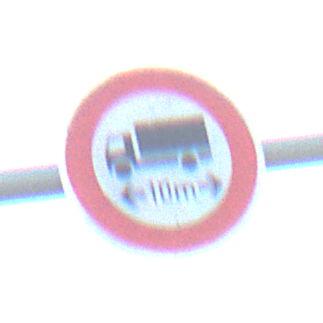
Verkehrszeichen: TatsaechlicheLaenge
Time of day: SunriseSunset
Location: Outdoor (Beach)
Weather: PartlyCloudy
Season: NotSpecified
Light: Natural